Interaction volume radius: 10 \u00c5
Interaction volume height: 10 \u00c5
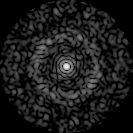
Disorder parameter: 0.8261